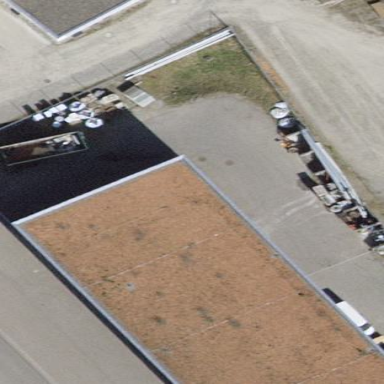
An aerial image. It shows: Recycling center with scrap metal recycling facilities.